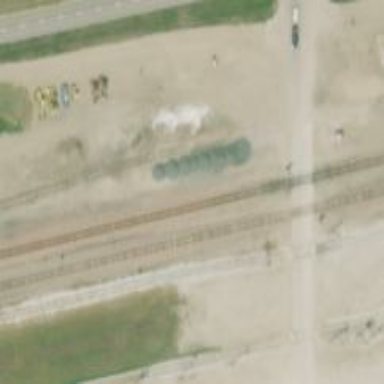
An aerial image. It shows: Rail spur service.